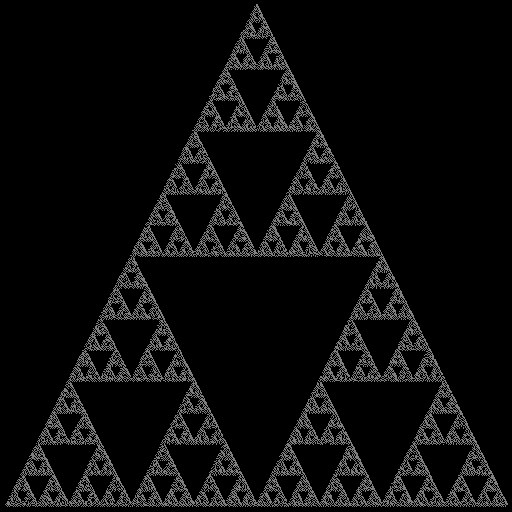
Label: sierpinski_gasket